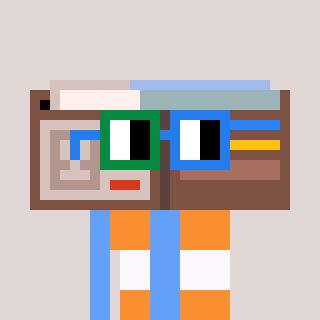
a pixel art character with square green and blue glasses, a wallet-shaped head and a blue-colored body on a warm background